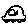
Label: car